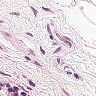
Metastatic tissue present: no